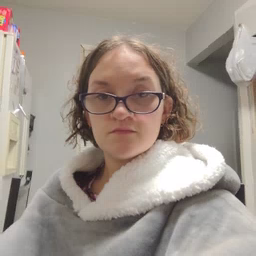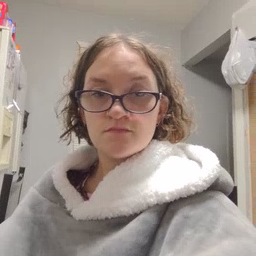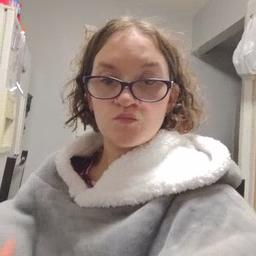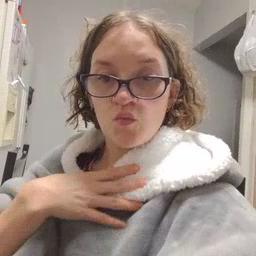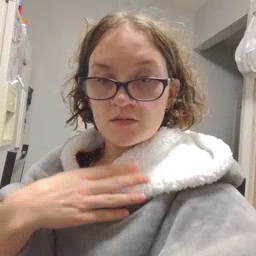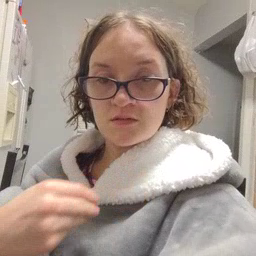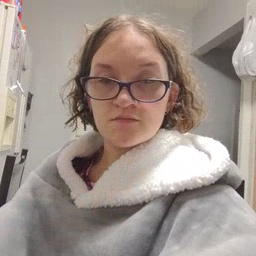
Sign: white